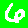
Digit: 6